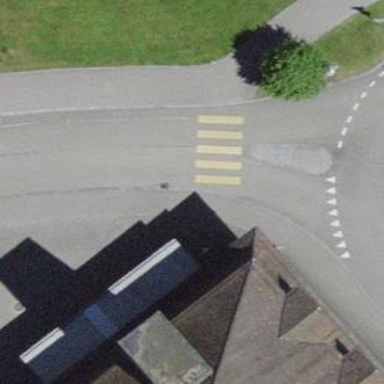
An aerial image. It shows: Uncontrolled zebra crossing with notable zebra markings.